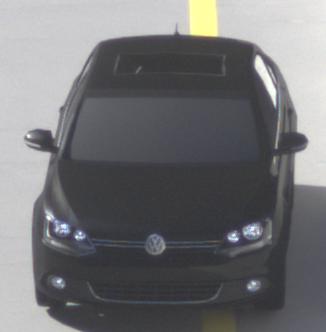
Make: VW
Model: Jetta 1.2 TSI
Detailed model: Jetta (IV)
Model produced from: 2011/01
Model produced until: 2014/08
Doors: 4
Color: black
Road condition: dry road
Daytime: midday
Contrast: high contrast